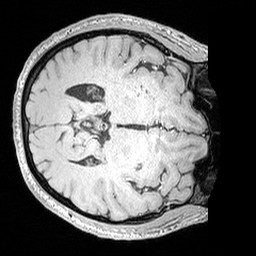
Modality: MP2RAGE
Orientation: axial
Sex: male
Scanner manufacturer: siemens
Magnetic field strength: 3 T
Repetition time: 5 s
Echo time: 0.00292 s